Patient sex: M
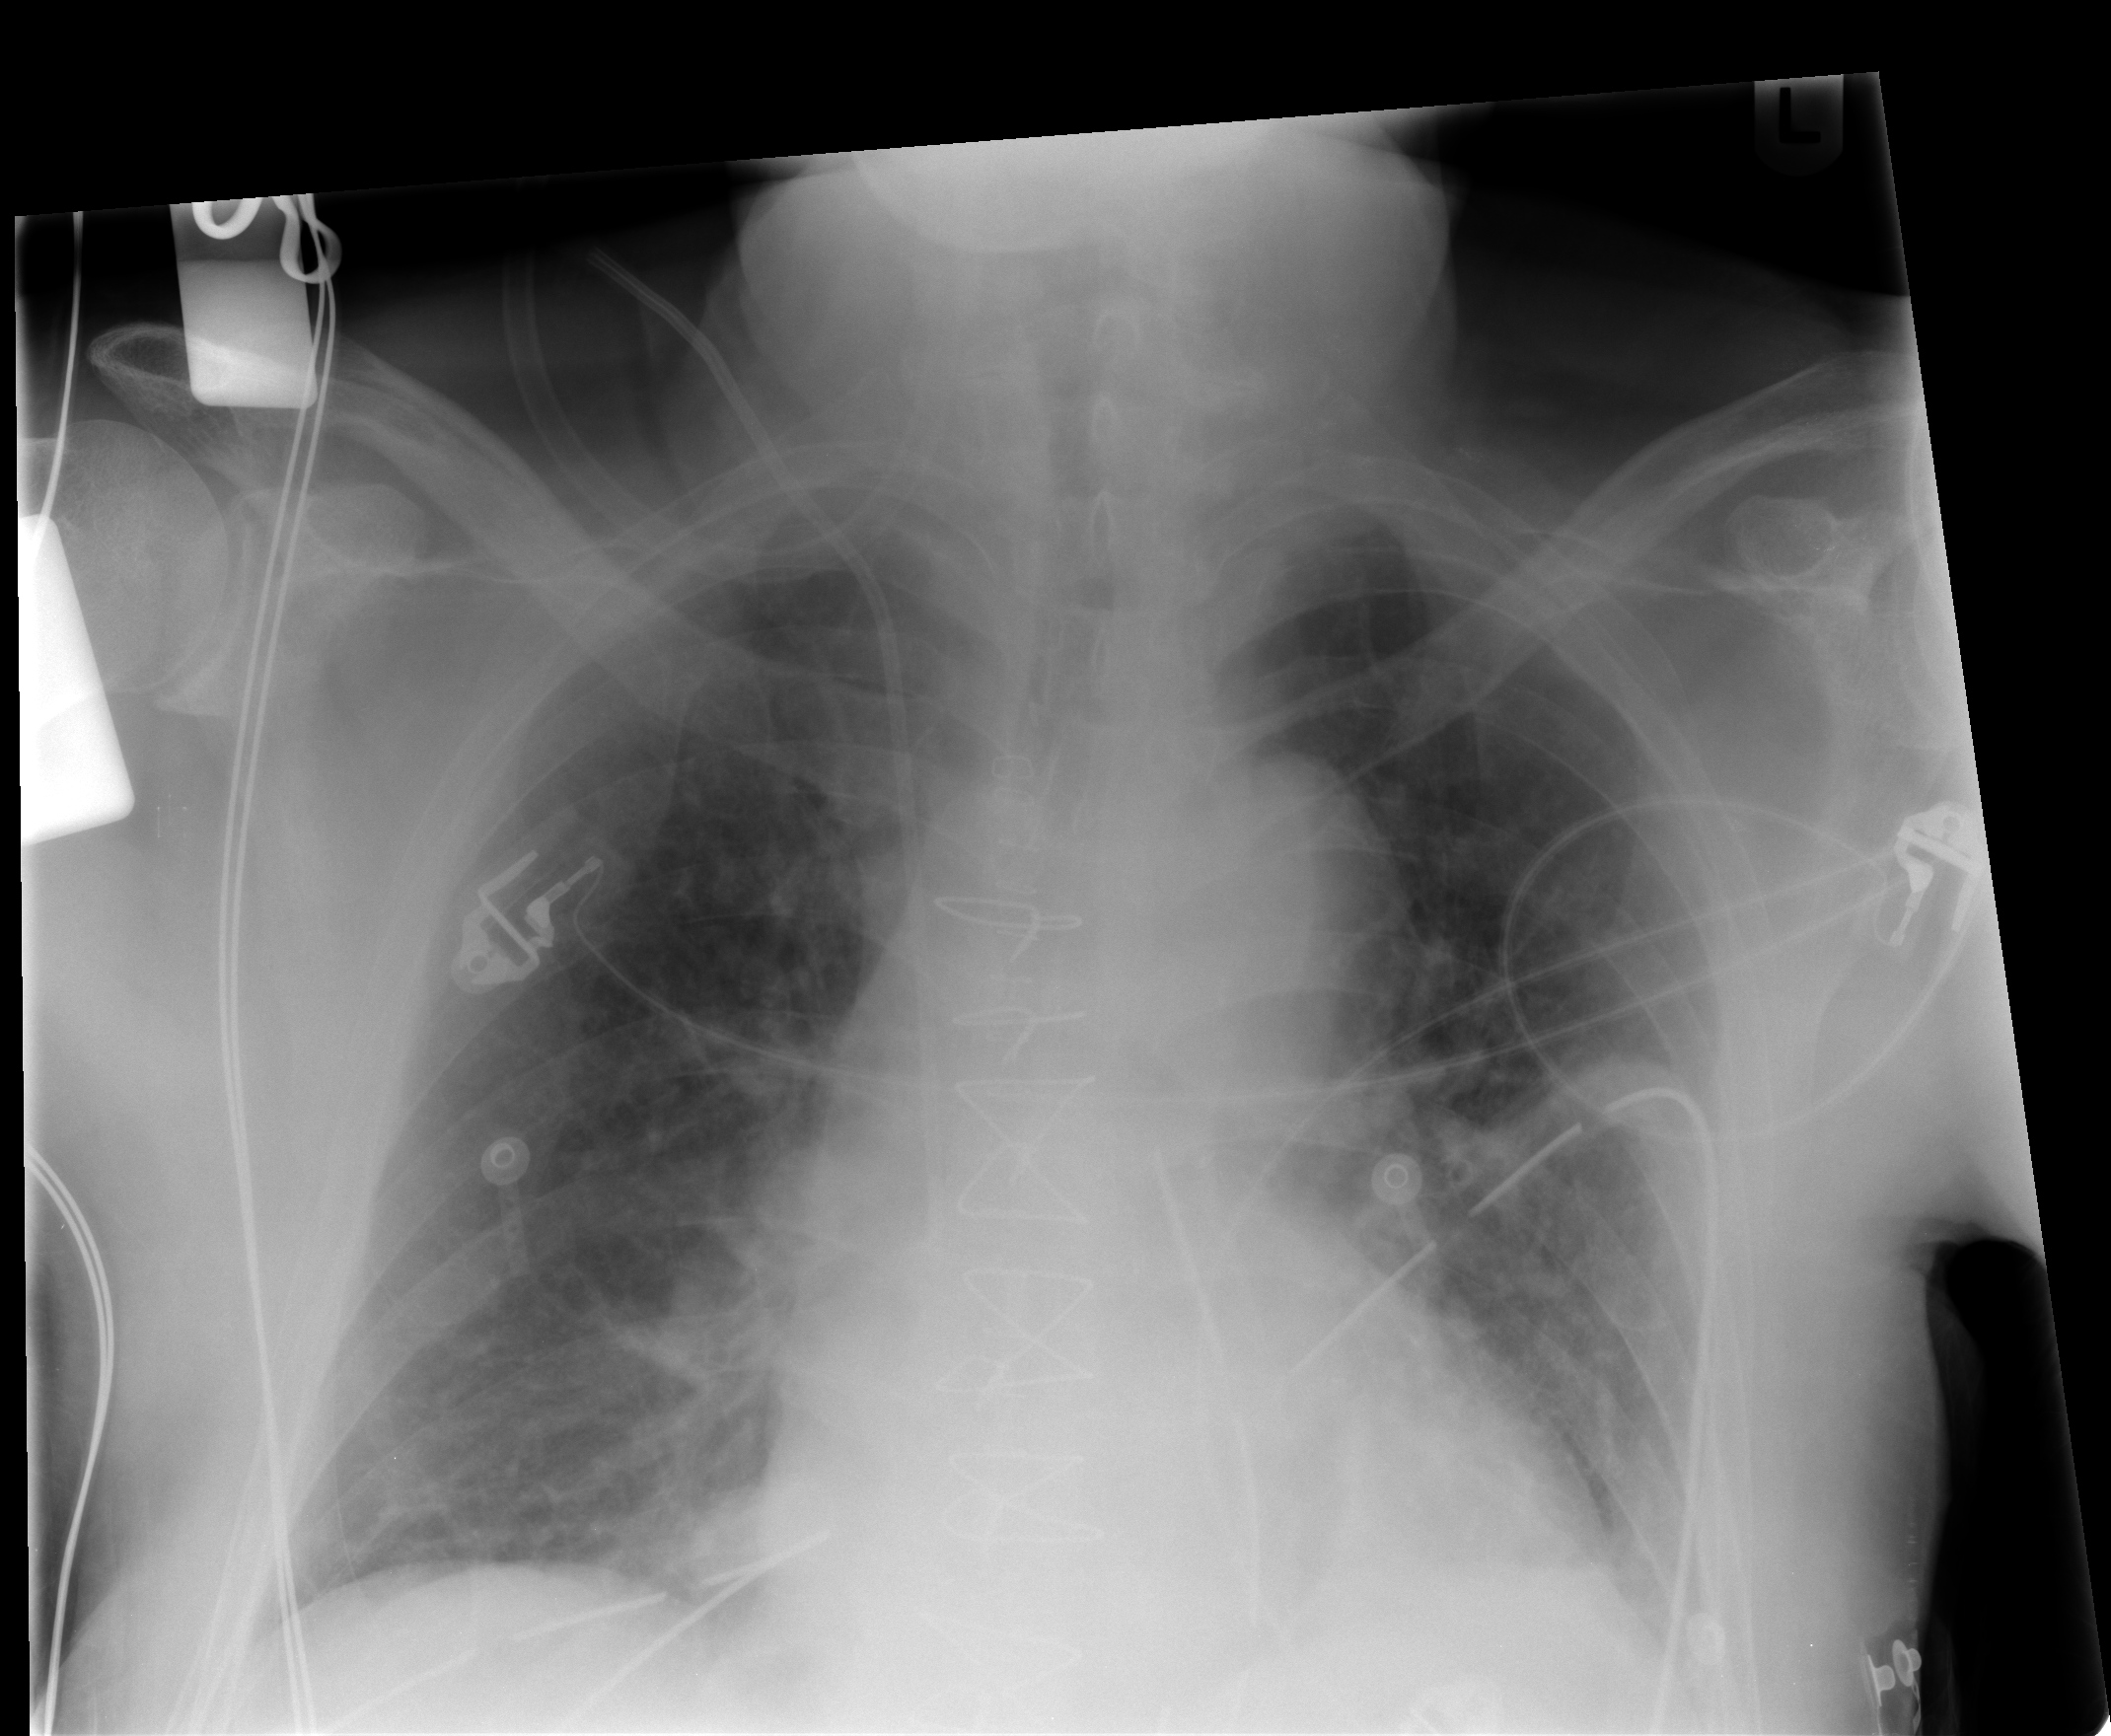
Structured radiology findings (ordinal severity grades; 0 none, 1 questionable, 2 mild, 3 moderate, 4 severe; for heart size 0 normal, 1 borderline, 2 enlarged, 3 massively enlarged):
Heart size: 2
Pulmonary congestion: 2
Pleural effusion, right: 0
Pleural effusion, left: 1
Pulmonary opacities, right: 0
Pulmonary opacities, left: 0
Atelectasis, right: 2
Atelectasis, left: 2